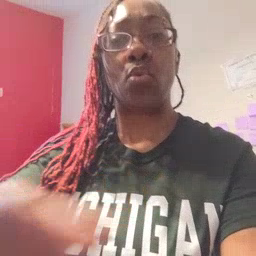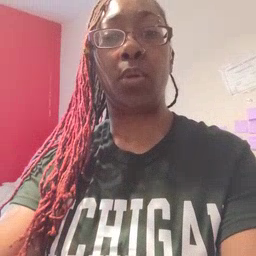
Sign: puzzle